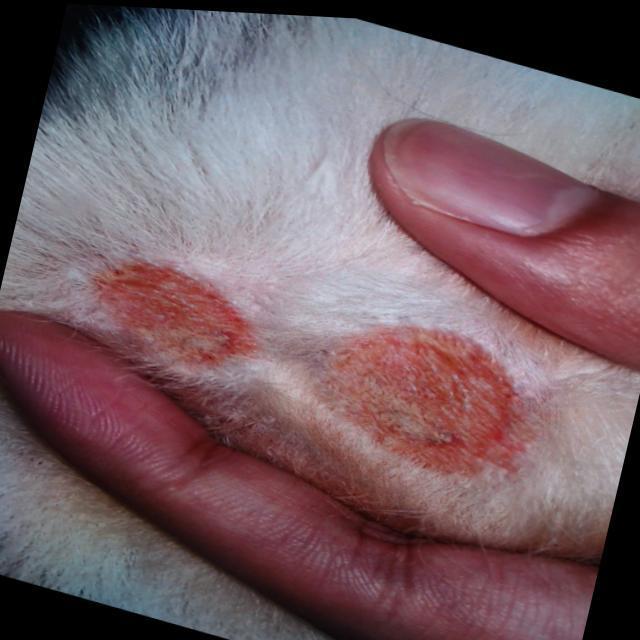
Canine ringworm (Dermatophytosis) — fungal infection caused by Microsporum or Trichophyton. Presents with circular alopecia, scaling, crusting, and broken hairs.